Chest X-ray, PA view. Patient: 19 years old, sex M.
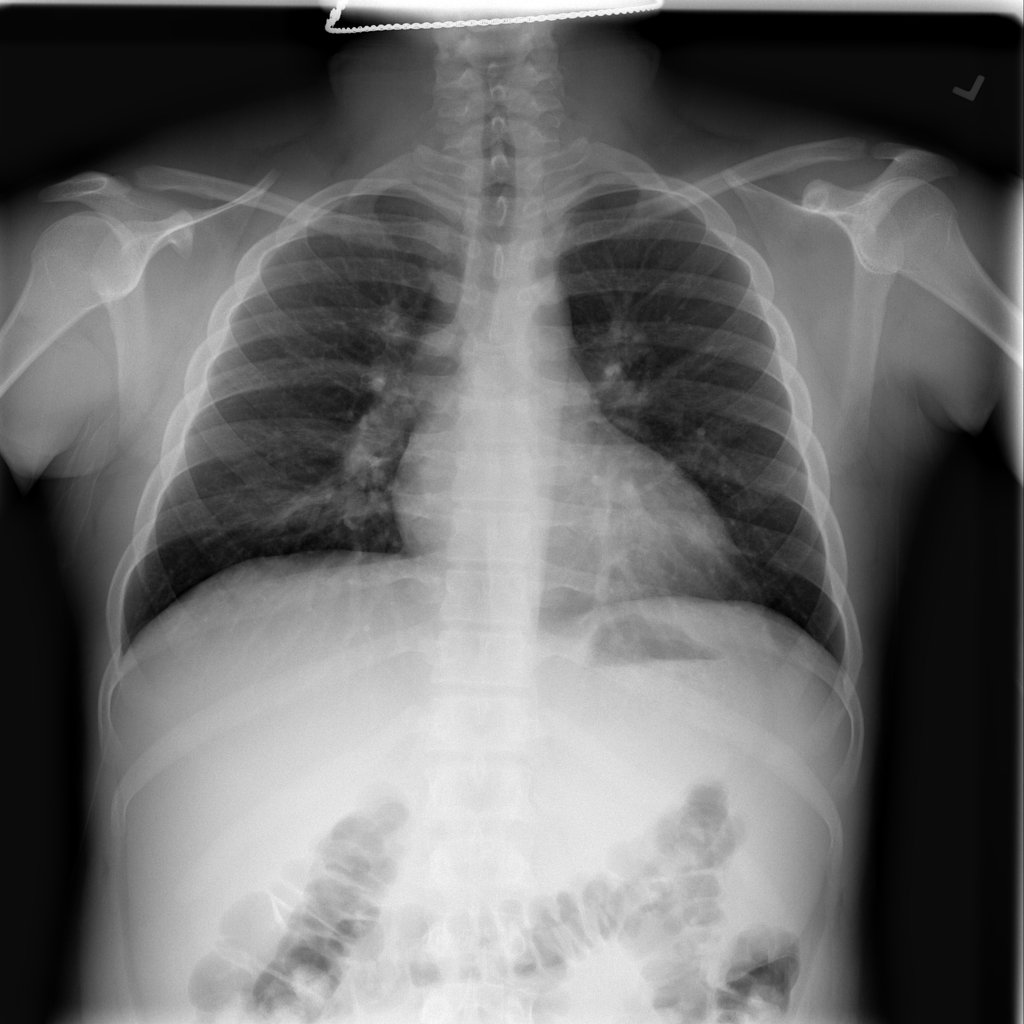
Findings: No Finding